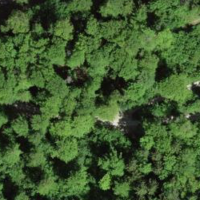
EUNIS habitat code: 41
Species observed at this site:
Corylus avellana
Ilex aquifolium